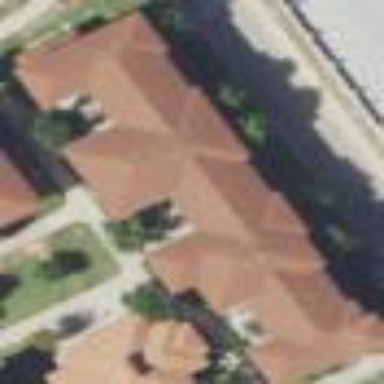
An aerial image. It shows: Dormitory building.